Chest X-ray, AP view. Patient: 62 years old, sex M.
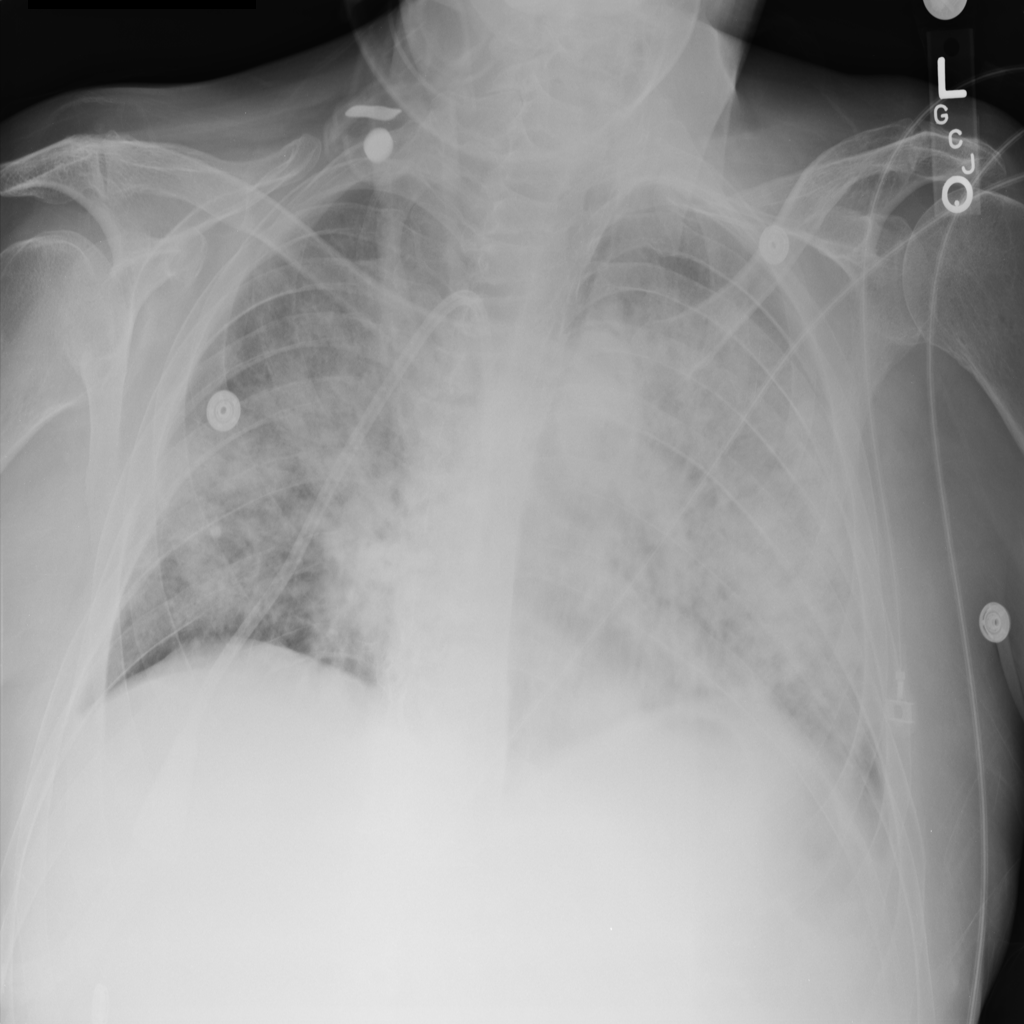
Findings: Infiltration